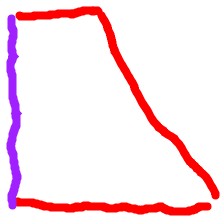
Shape: trapezoid